Question: I want to sort magento bundle product selected sort order on magento admin.i have changed below code file but nothing happen.i don't know from where it collect collection of product so i can set order by name. I have set order by name on this function but nothing changed.
'''
public function getOptions()
{
if (!$this->_options) {
$this->getProduct()->getTypeInstance(true)->setStoreFilter($this->getProduct()->getStoreId(),
$this->getProduct());
$optionCollection = $this->getProduct()->getTypeInstance(true)->getOptionsCollection($this->getProduct());
$selectionCollection = $this->getProduct()->getTypeInstance(true)->getSelectionsCollection(
$this->getProduct()->getTypeInstance(true)->getOptionsIds($this->getProduct()),
$this->getProduct()
);
$this->_options = $optionCollection->appendSelections($selectionCollection);
if ($this->getCanReadPrice() === false) {
foreach ($this->_options as $option) {
if ($option->getSelections()) {
foreach ($option->getSelections() as $selection) {
$selection->setCanReadPrice($this->getCanReadPrice());
$selection->setCanEditPrice($this->getCanEditPrice());
}
}
}
}
}
return $this->_options;
}
'''

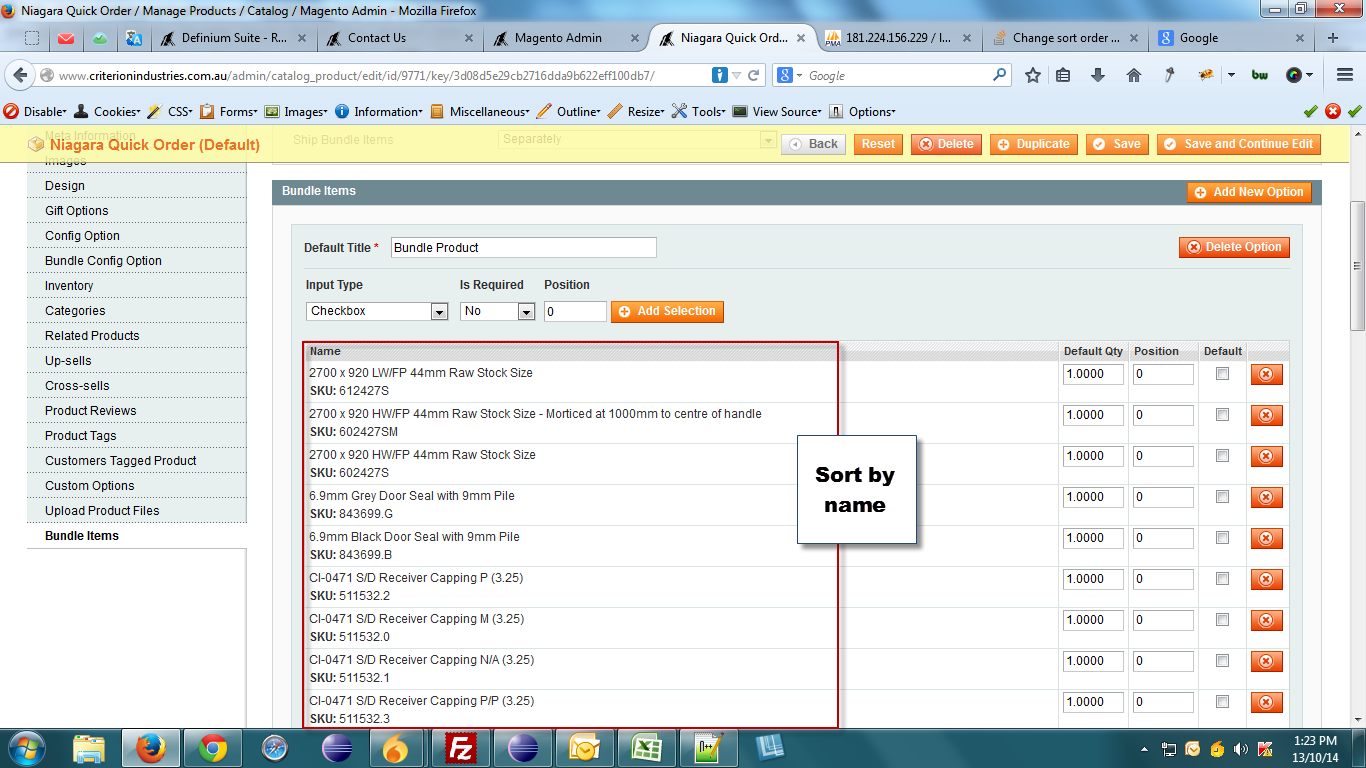
Answer: The class to modify/extend is 'Mage_Bundle_Model_Product_Type', then function 'getSelectionsCollection'.
'''
public function getSelectionsCollection($optionIds, $product = null)
{
$keyOptionIds = (is_array($optionIds) ? implode('_', $optionIds) : '');
$key = $this->_keySelectionsCollection . $keyOptionIds;
if (!$this->getProduct($product)->hasData($key)) {
$storeId = $this->getProduct($product)->getStoreId();
$selectionsCollection = Mage::getResourceModel('bundle/selection_collection')
->addAttributeToSelect(Mage::getSingleton('catalog/config')->getProductAttributes())
->addAttributeToSelect('tax_class_id') //used for calculation item taxes in Bundle with Dynamic Price
->setFlag('require_stock_items', true)
->setFlag('product_children', true)
//->setPositionOrder() //comment this line
->setOrder('name', 'asc') //add this line
->addStoreFilter($this->getStoreFilter($product))
->setStoreId($storeId)
->addFilterByRequiredOptions()
->setOptionIdsFilter($optionIds);
if (!Mage::helper('catalog')->isPriceGlobal() && $storeId) {
$websiteId = Mage::app()->getStore($storeId)->getWebsiteId();
$selectionsCollection->joinPrices($websiteId);
}
$this->getProduct($product)->setData($key, $selectionsCollection);
}
return $this->getProduct($product)->getData($key);
}
'''